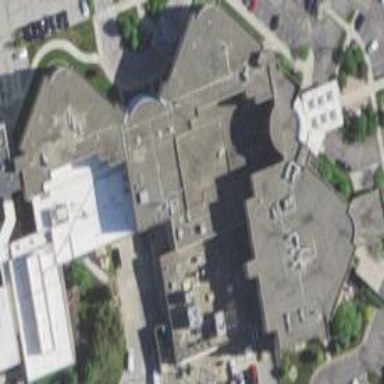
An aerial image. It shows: Hospital building.